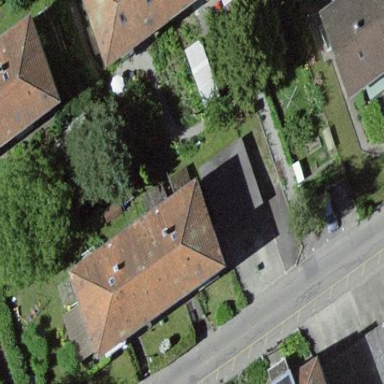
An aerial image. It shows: Hipped roof on apartment building.